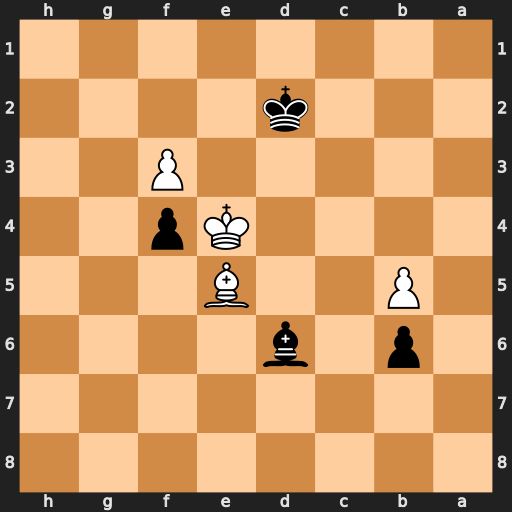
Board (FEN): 8/8/1p1b4/1P2B3/4Kp2/5P2/3k4/8
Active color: b
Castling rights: -
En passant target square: -
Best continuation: Bxe5 Kxe5 Ke3 Kd6 Kxf3